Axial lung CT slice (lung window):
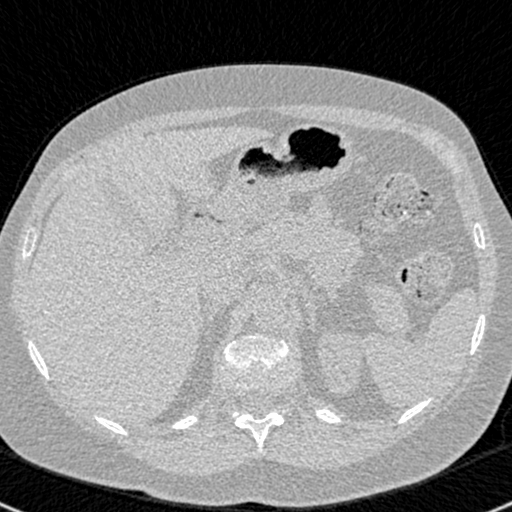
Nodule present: no